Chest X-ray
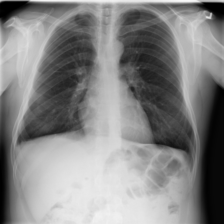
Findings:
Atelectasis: negative
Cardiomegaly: negative
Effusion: negative
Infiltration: negative
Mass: negative
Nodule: negative
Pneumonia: negative
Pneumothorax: negative
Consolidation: negative
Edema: negative
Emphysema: negative
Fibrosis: negative
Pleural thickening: negative
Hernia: negative